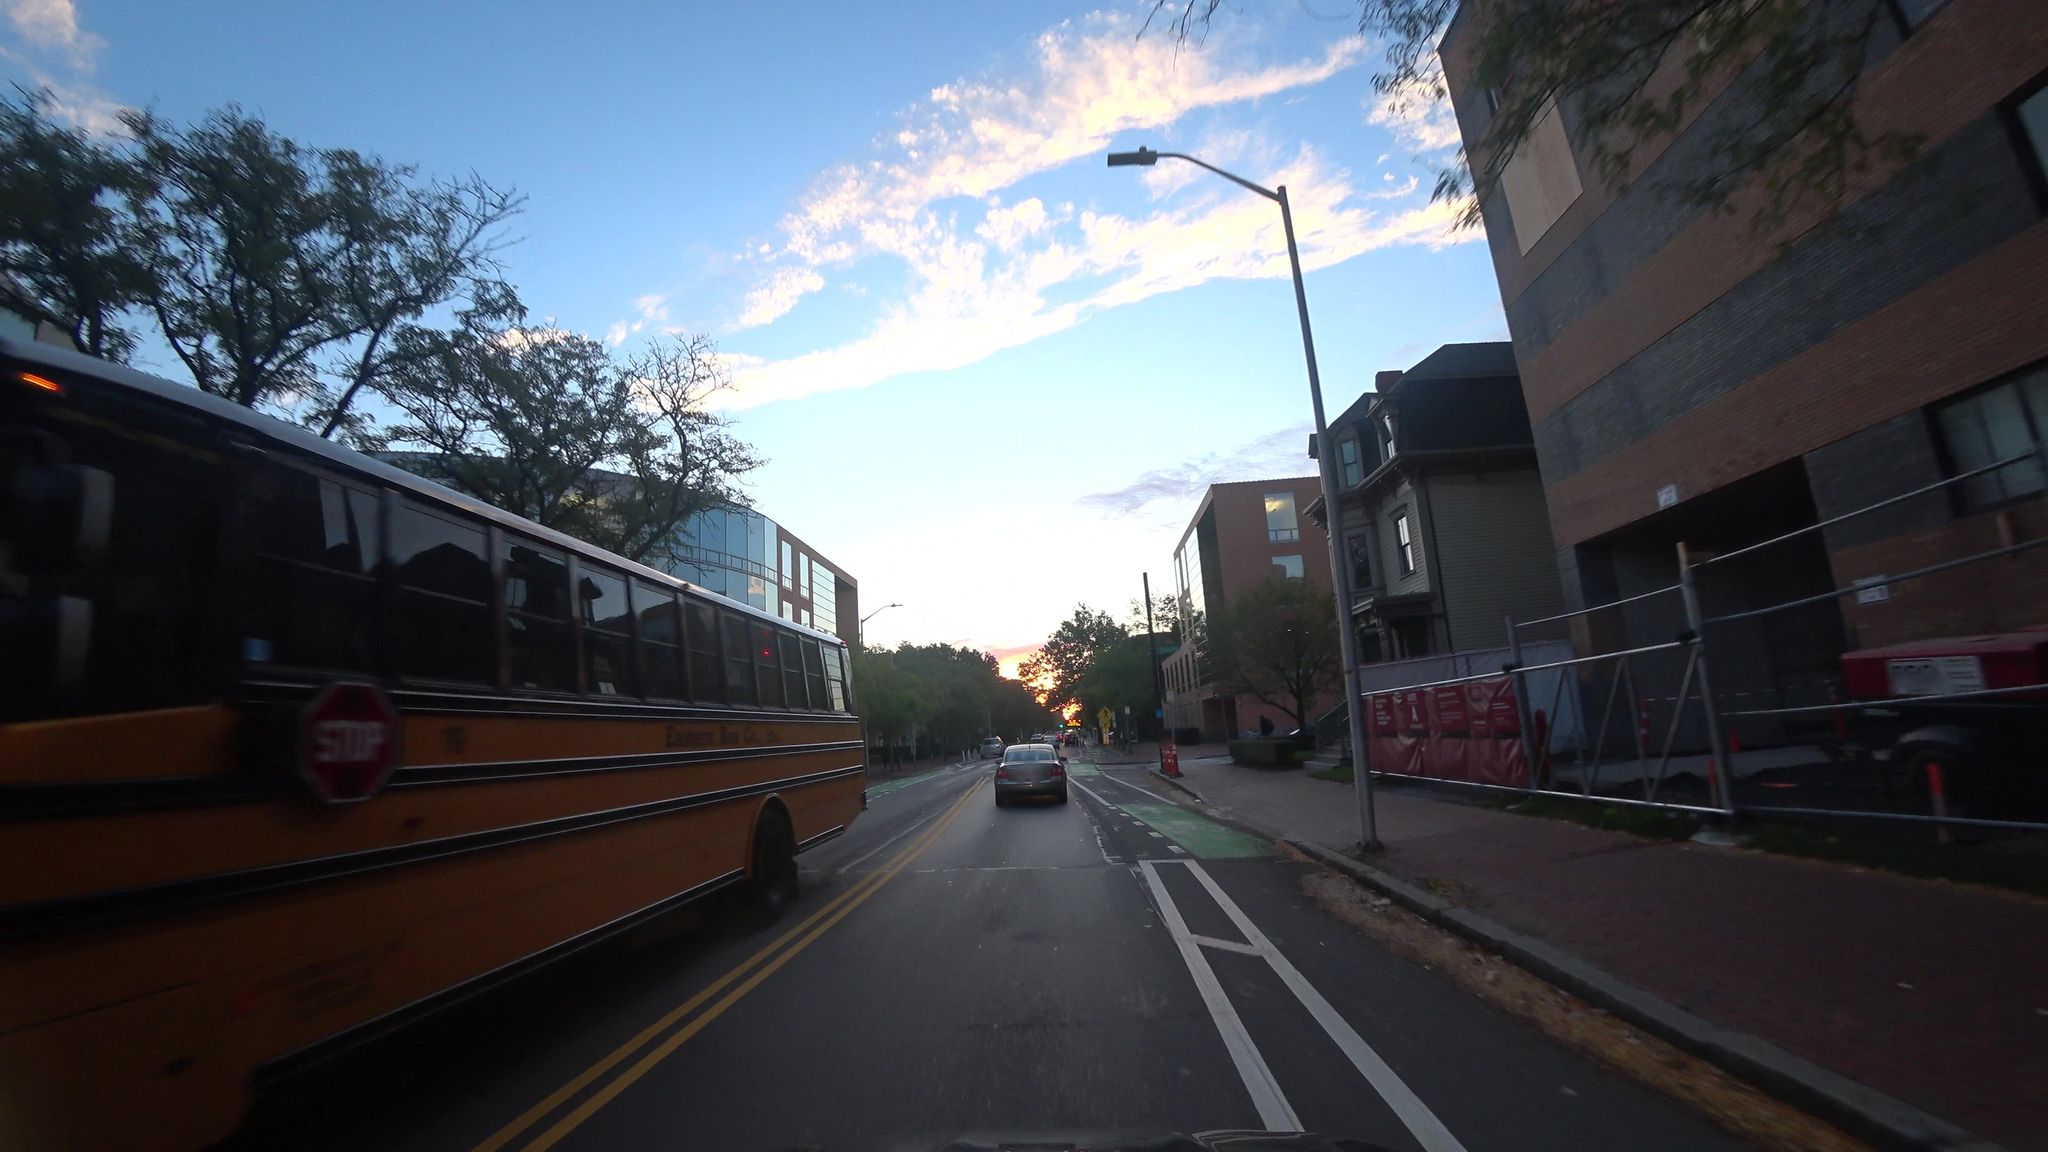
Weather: clear
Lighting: day
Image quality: good
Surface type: driving surface
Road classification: tertiary
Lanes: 2
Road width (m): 14.0
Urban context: urban centre
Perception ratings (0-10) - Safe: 4.78, Lively: 6.12, Beautiful: 8.35, Boring: 3.08, Depressing: 4.42, Wealthy: 2.91